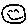
Label: smiley face